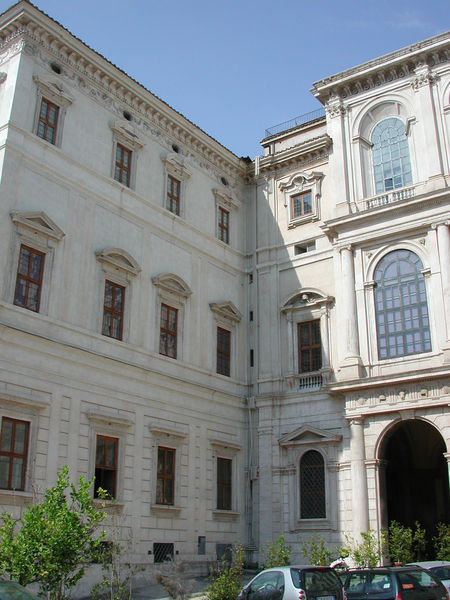
Titel: Palazzo Barberini
Künstler: Carlo Maderno
Standort: Rom, Palazzo Barberini (EU - I - Latium)
Schlagwörter: baum, blau, himmel, schatten, weiß, grün, fenster, glas, licht, schwarz, säule, säulen, tür, dach, gebäude, haus, schloss, architektur, barock, stein, bild, sonne, sträucher, renaissance, garten, balkon, bogen, giebel, mauer, hof, pilaster, auto, rundbogen, geländer, tor, foto, fotografie, bögen, eingang, arkade, stöcke, architrav, rom, kapitell, dreiecksgiebel, rustika, villa, okuli, quader, sandstein, mezzanin, tempel, klassik, autos, hau, gebälk, bauwerk, lisenen, tympanon, rundbogenfenster, bosse, pkw, borromini, palazzo barberini, vorgeblendet, borghese, palladium, smart, tempel-motiv, pkws